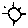
Label: sun